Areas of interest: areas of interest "Qingdao Fuli Mercure Hotel"
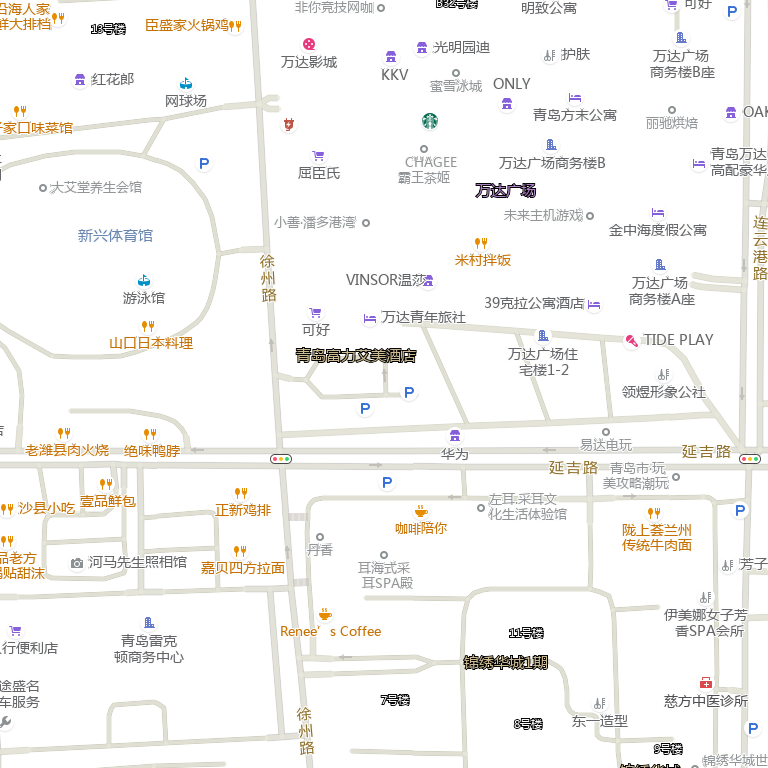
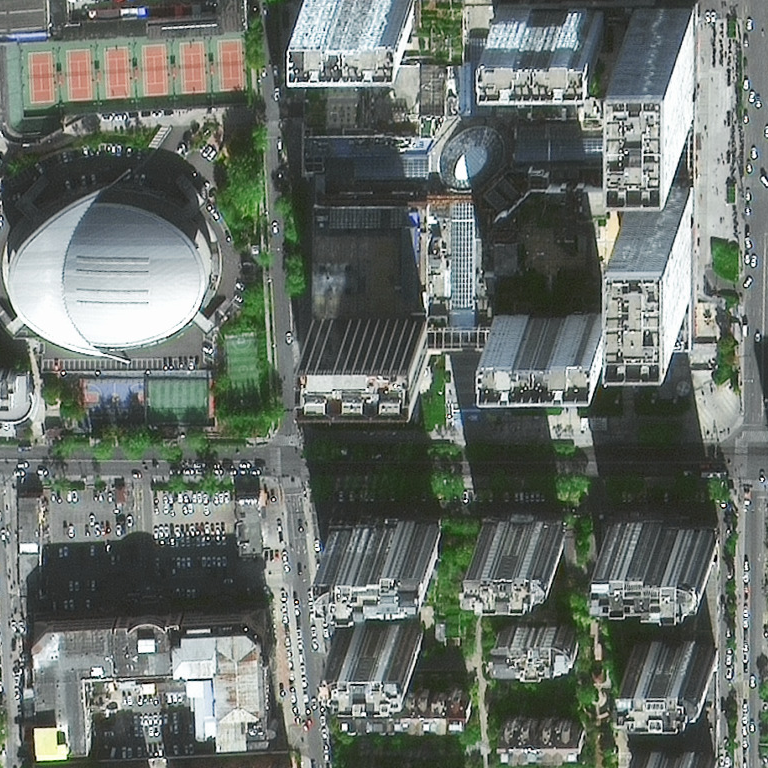